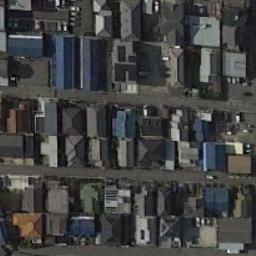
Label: dense_residential